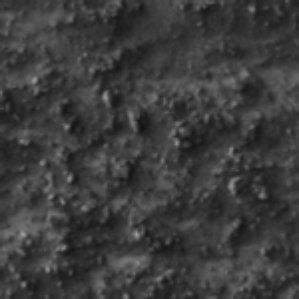
Label: frost